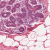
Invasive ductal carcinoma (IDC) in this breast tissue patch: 0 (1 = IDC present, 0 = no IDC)